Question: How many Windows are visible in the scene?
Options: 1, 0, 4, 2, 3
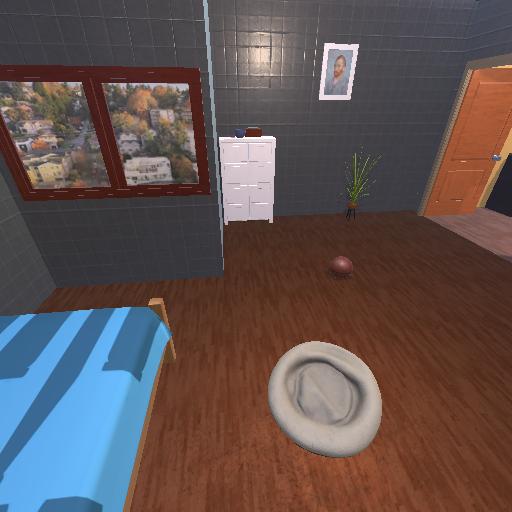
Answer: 1